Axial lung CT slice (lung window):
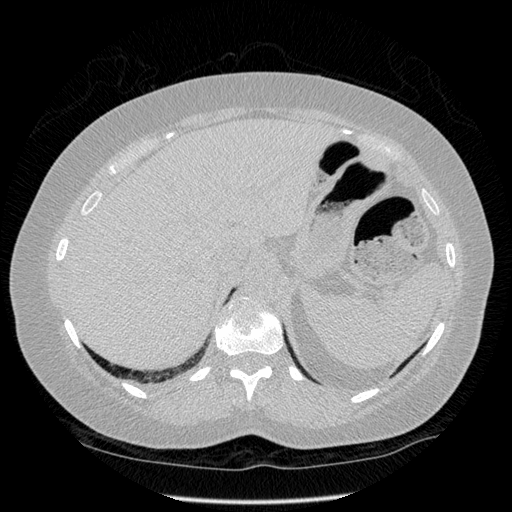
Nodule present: no